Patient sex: M
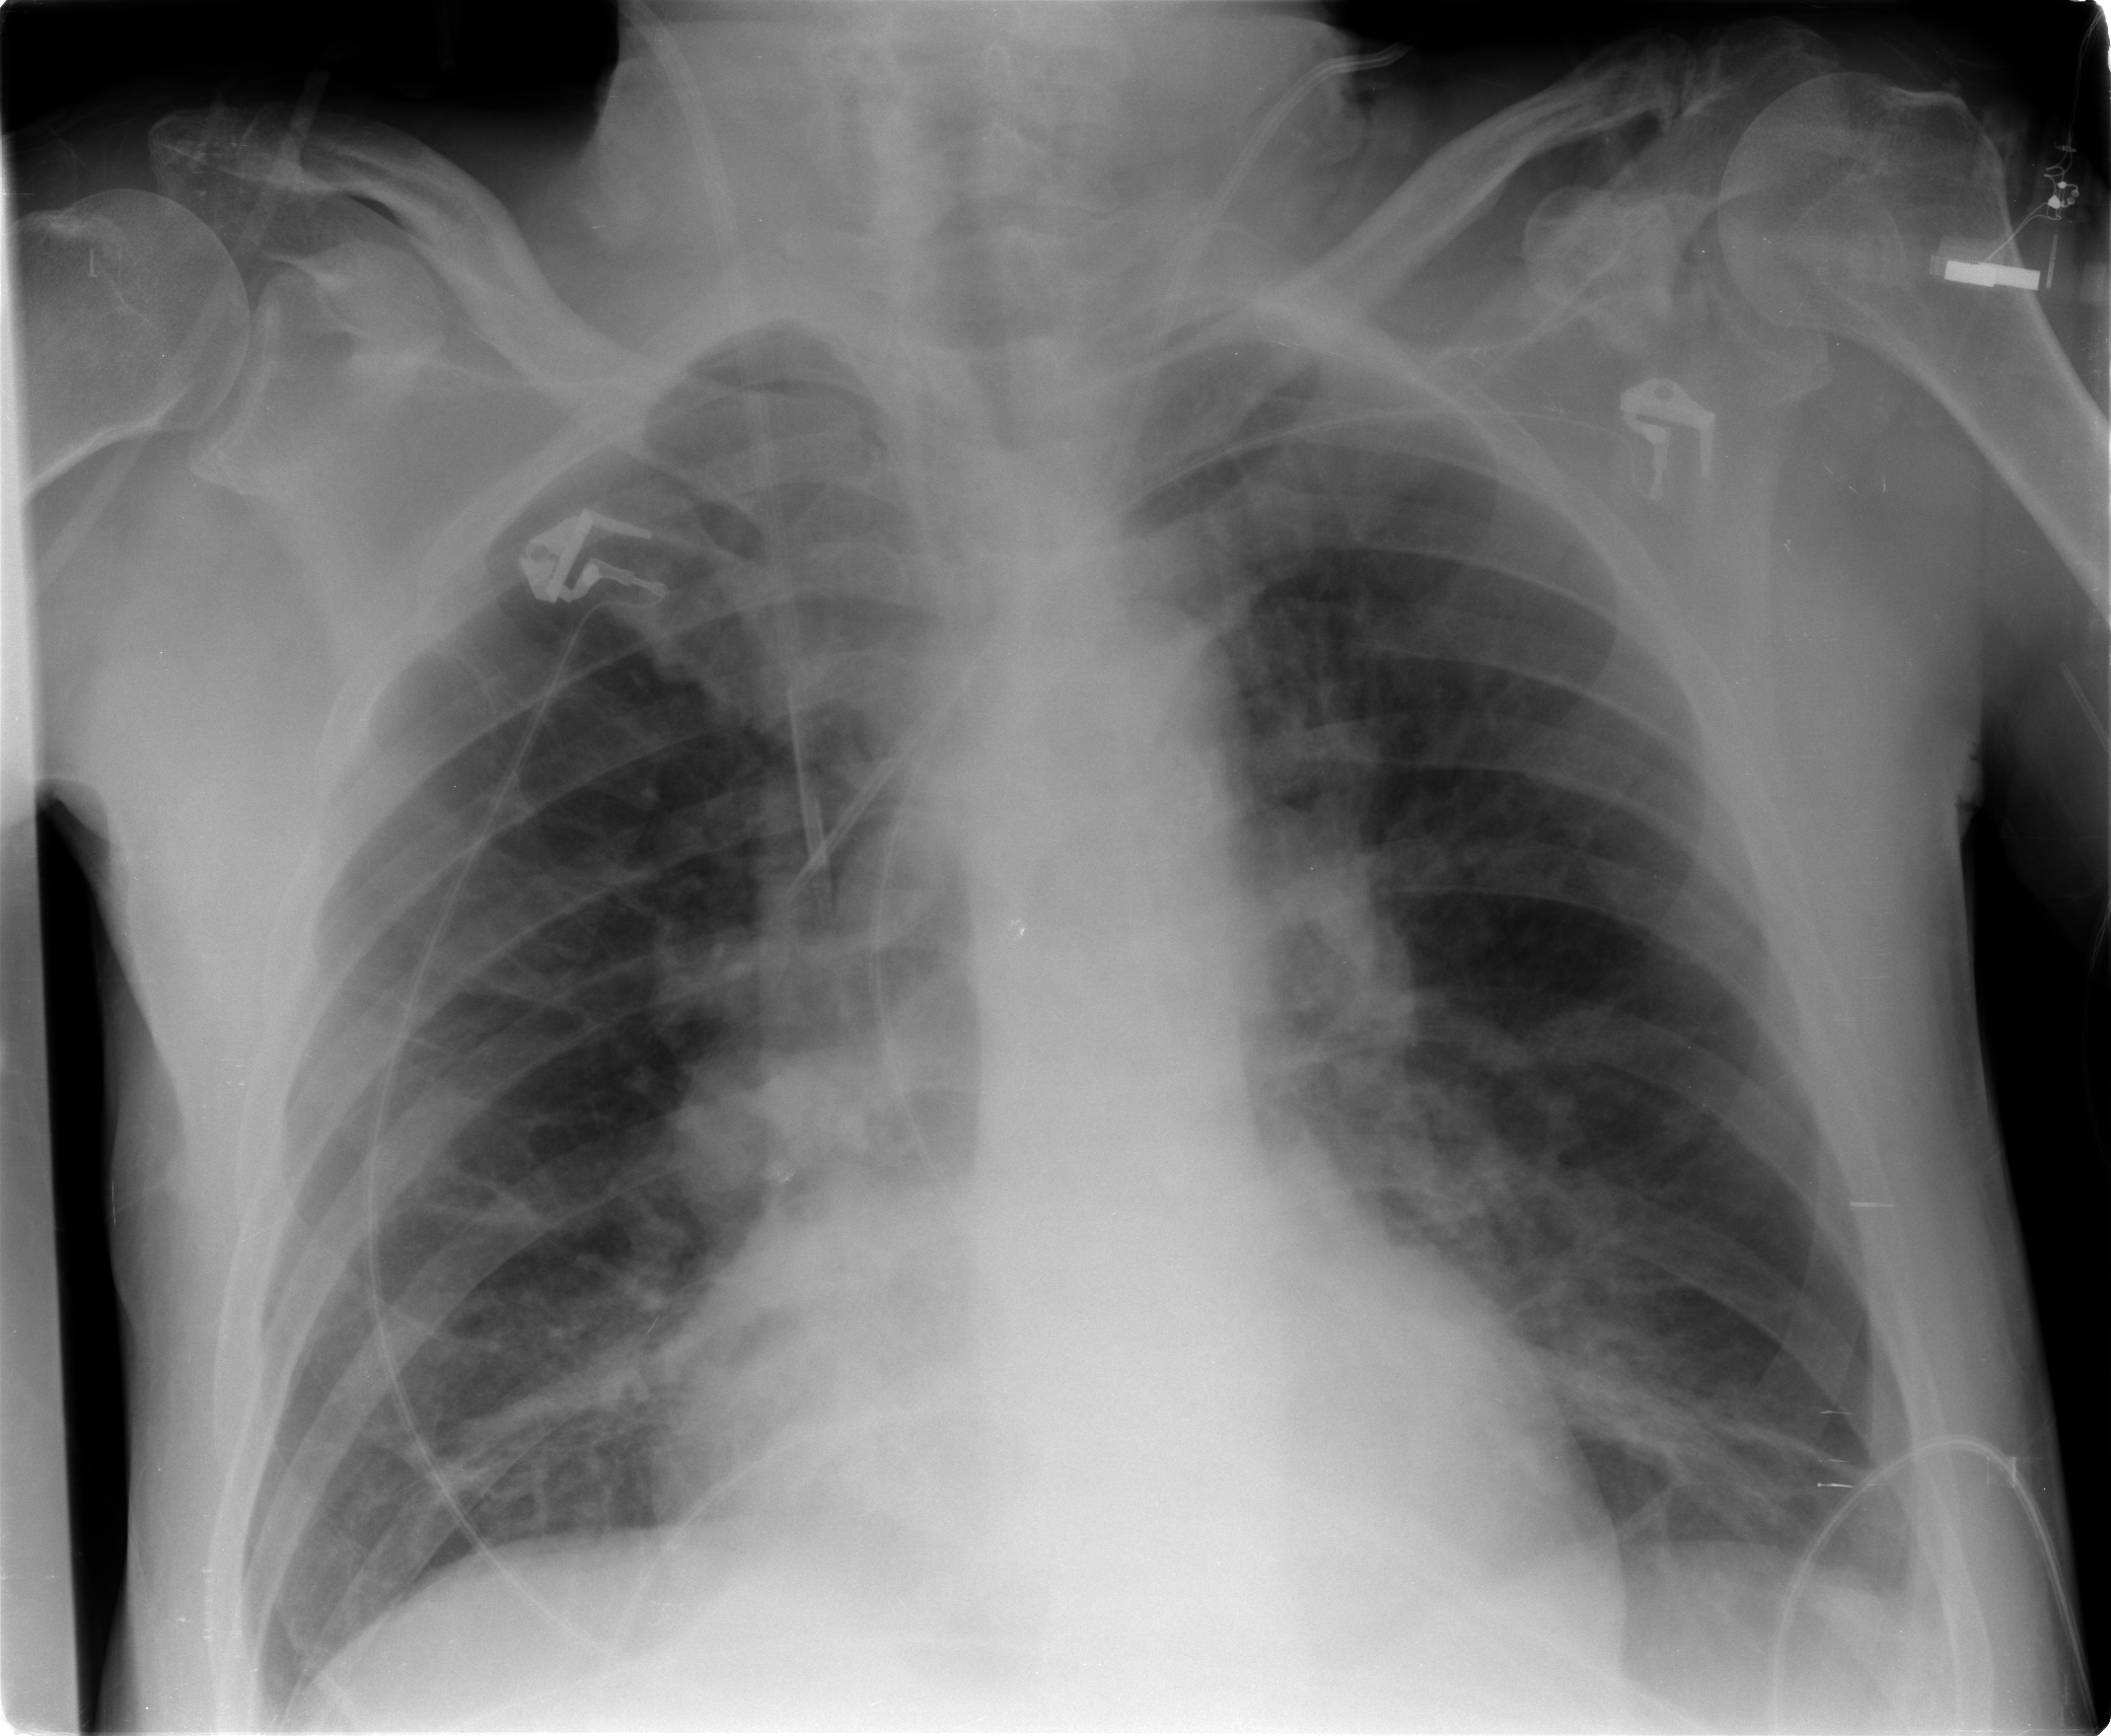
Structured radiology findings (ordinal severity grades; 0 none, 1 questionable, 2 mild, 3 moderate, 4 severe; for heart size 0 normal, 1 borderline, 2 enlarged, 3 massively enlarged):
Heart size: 2
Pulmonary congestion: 0
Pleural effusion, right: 0
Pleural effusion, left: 0
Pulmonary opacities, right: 0
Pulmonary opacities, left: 0
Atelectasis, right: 2
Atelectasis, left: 2